Question: Got a real head-scratcher, I have a forum using PHPBB3 in my site, it works fine on most browsers but am having some issues with IE and Firefox on PC revealing the HREF attribute directly in the tag text on some links.
See the screenshot below:

However, in the HTML for this, there is absolutely no HREF in the anchor text. Here is the HTML copied from the IE8 view source:
'''
<p class="author">
<a href="./viewtopic.php?p=2#p2">
<img src="./styles/proSpecial/imageset/icon_post_target.gif" width="11" height="9" alt="Post" title="Post" style="height:9px;;width:11px;" />
</a>
by
<strong>
<a href="./memberlist.php?mode=viewprofile&amp;u=2" style="color: #AA0000;" class="username-coloured">
admin
</a>
</strong>
&raquo; Tue Mar 12, 2013 5:00 pm
</p>
'''
You can see the page in question <URL>
Here are my findings:
Mac: All browser variants work just fine
PC: Chrome and Safari are fine, IE shows the links like in the picture, Firefox shows more revealed URLs.
Totally stuck for what to try, nothing in the CSS is trying to hide or reveal things so it seems like a browser quirk.
Note that on the left hand side, in all browsers, the author link doesn't reveal its URL, only in the right hand panel.
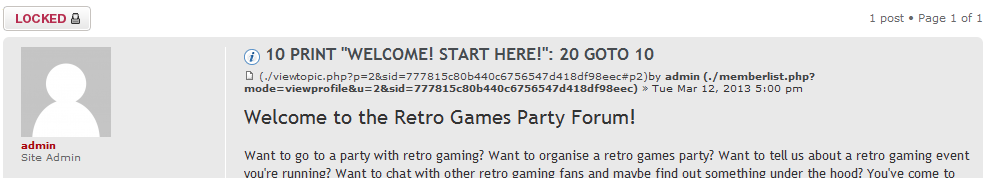
Answer: You've got a strange entry in your CSS using the ':after' pseudo-class:
'''
P A[href]:after {
content: "" attr(title) "";
}
'''
Somewhere in "style-fixer.php".